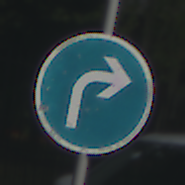
Verkehrszeichen: VorgeschriebeneFahrtrichtungRechts
Umgebung: Outdoor, Urban
Tageszeit: MorningAfternoon
Wetter: Overcast
Licht: Natural
Jahreszeit: NotSpecified
Kontrast: LowContrast